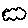
Label: cloud